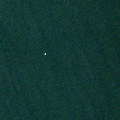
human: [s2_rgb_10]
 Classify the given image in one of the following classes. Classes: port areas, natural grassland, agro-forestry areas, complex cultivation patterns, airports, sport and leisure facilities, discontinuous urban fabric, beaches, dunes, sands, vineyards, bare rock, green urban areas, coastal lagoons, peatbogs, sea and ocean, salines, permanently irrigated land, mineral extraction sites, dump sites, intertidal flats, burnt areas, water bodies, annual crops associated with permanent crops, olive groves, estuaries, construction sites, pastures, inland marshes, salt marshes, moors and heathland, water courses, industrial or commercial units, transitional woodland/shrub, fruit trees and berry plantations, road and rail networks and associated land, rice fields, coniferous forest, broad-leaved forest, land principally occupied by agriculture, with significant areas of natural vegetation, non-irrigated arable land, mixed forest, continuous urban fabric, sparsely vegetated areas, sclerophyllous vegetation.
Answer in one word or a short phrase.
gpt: sea and ocean